Question: I'm using Grappelli with Django. When I follow the procedure as <URL> are struggling to render the template correctly.
I have copied the 'change_form.html' file to the templates directory with the following subpath:
'''
admin/properties/Calendar
'''
where 'properties' is the name of the app and 'Calendar' is the name of the model for which I want to override the change form. Now the following appears

At least two things are not rendered correctly:
- The breadcrumb bar is much thinner and the crumbs are tightly aligned with the left border of the bar.- The link for the history of changes is in the wrong place (it appears on the left), has the wrong style (no rounded edges) and appears twice.
I double checked that the correct template file is used by Django, so the mechanism as documented works albeit with the above described flaws. When I rename the duplicated template file or delete it from my app, everything looks fine again.
Before I dive into this, I was hoping someone could hint at what is going wrong here. All not overridden templates seem to work just fine.
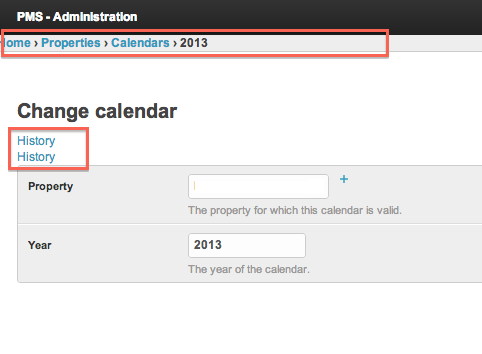
Answer: From what I read I suspect you copy the default admin 'change_form.html' template and not the grapelli version, found at 'grappelli/templates/admin/change_form.html'.
If you want to override a grapelli template, then you should use that as source!